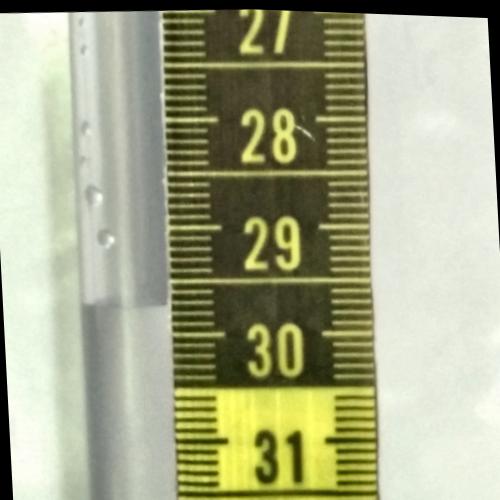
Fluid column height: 29.7 cm